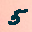
Label: 5